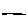
Label: line